Interaction volume radius: 10 \u00c5
Interaction volume height: 25 \u00c5
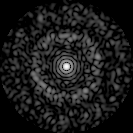
Disorder parameter: 0.824